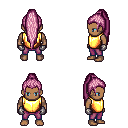
a pixel art fantasy rpg character, male body template, human, dark skin, gold chest armor, magenta pants, pink extra-long topknot hairstyle, metal gloves, four views (front, back, left, right), 2x2 character sprite sheet, small pixel art, hard edges, no anti-aliasing